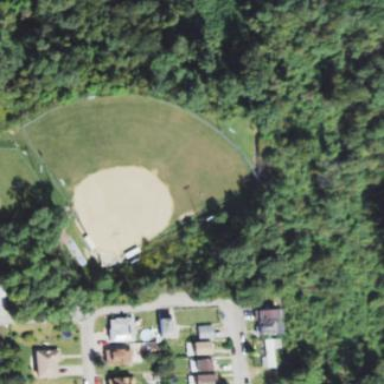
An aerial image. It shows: Baseball pitch for leisure land.